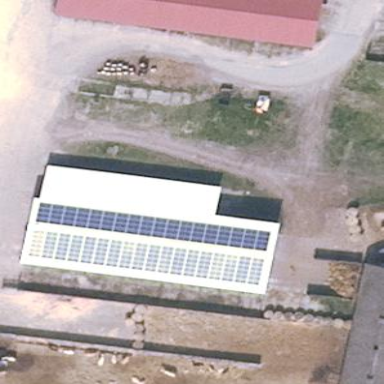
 housing small solar photovoltaic panel generator for electricity output."